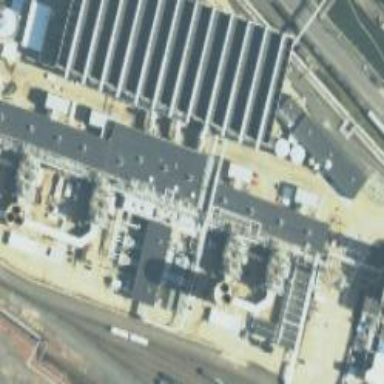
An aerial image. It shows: Gas-powered generator using steam turbine.